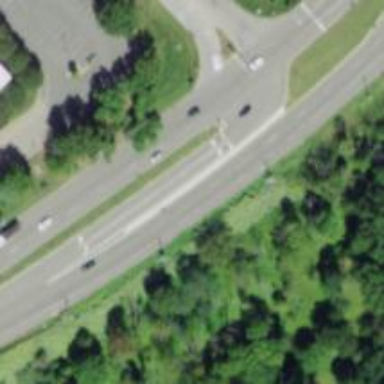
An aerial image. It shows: Primary link highway.